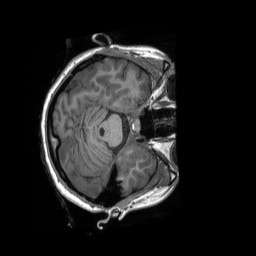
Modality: T1w
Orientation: axial
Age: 19
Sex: female
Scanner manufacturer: siemens
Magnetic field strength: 3 T
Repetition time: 2.3 s
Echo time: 0.00232 s